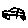
Label: car